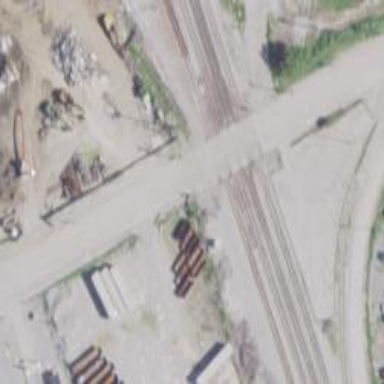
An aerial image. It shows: Railway level crossing.